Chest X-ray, PA view. Patient: 40 years old, sex F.
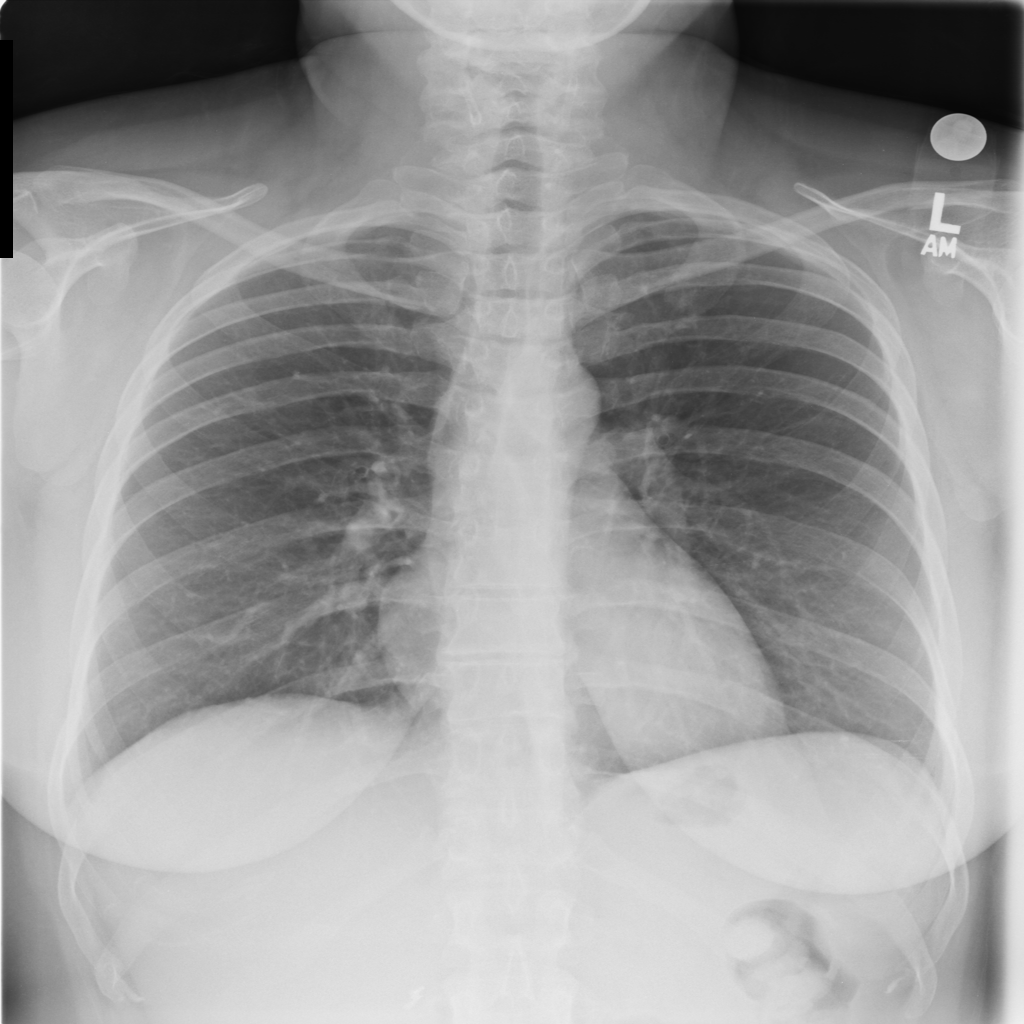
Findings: No Finding